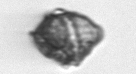
Label: Kryptoperidinium_triquetrum